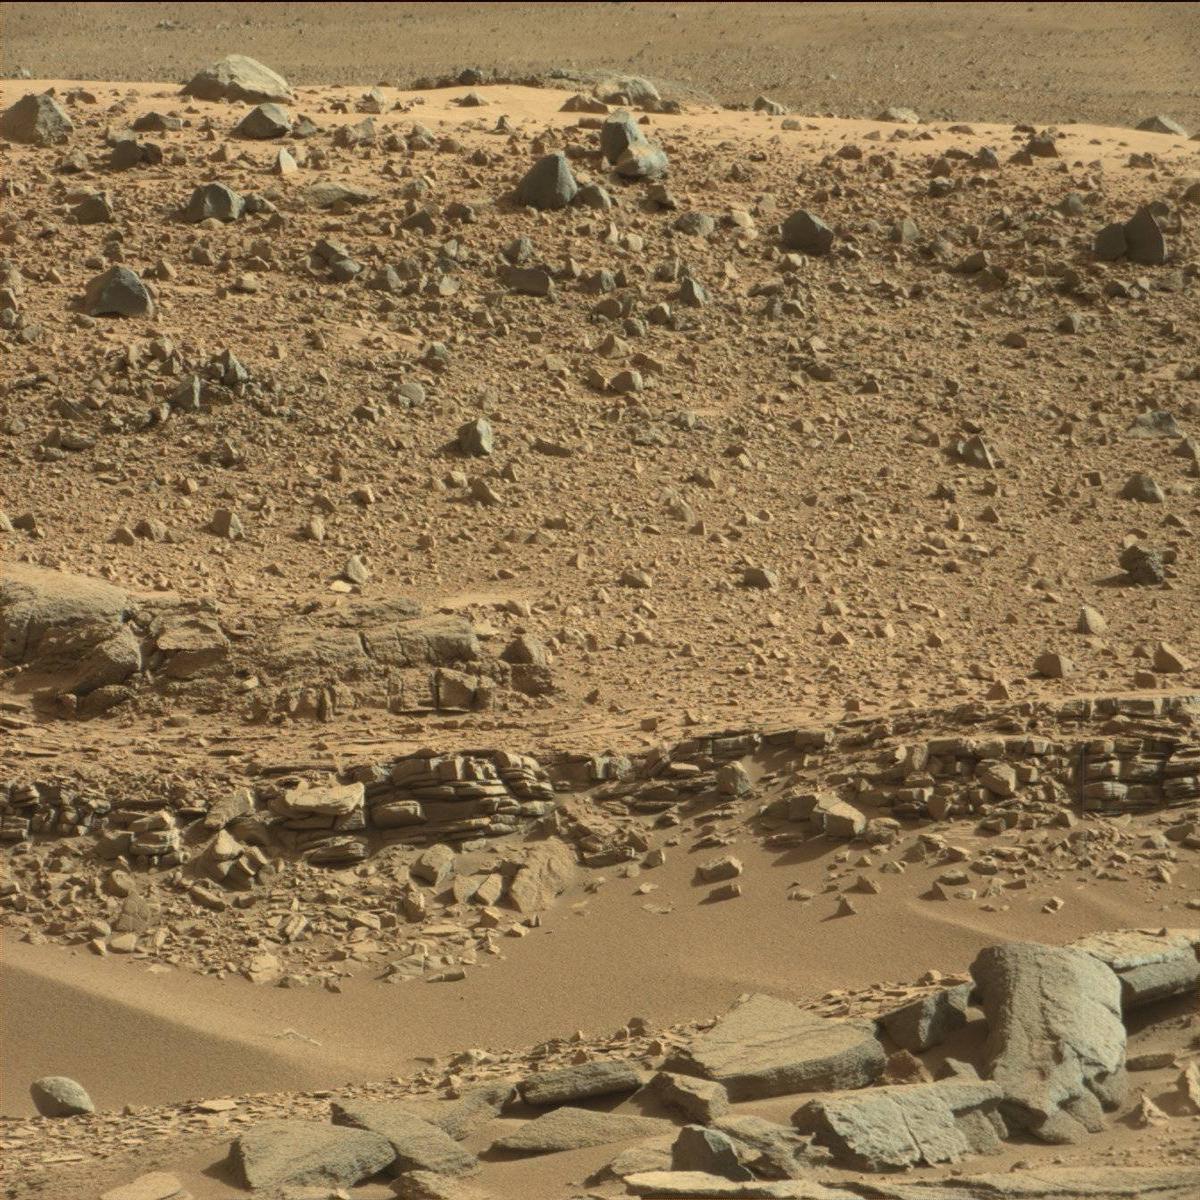
Terrain classes present: Bedrock, Rock, Sand / Soil